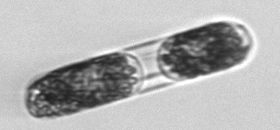
Label: Hemiaulus